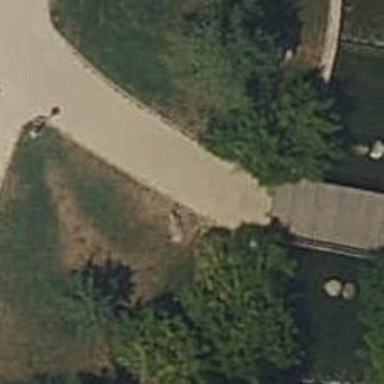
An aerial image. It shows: Footway on wooden bridge with woodchips surface.